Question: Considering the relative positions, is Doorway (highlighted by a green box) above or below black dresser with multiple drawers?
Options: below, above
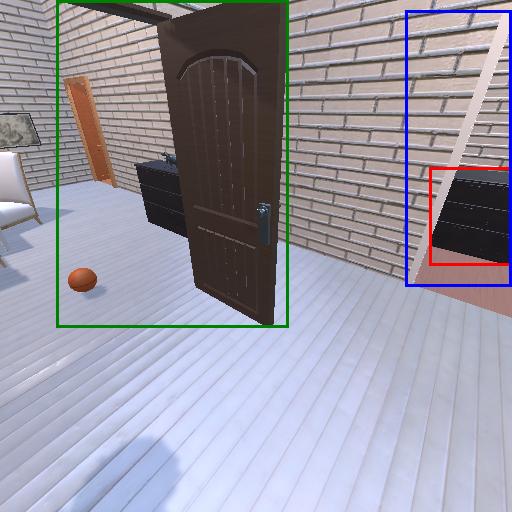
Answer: below